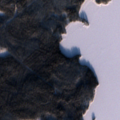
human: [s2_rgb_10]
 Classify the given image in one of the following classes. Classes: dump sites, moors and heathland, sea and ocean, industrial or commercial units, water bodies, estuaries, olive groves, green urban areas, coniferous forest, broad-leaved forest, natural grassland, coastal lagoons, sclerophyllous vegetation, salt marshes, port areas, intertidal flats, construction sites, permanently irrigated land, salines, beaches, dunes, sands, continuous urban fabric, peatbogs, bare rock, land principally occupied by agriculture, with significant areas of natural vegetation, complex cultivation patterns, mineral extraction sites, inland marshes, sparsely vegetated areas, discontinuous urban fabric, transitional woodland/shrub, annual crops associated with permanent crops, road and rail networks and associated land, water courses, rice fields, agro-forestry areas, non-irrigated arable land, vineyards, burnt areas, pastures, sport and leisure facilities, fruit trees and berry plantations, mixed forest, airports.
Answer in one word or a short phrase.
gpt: coniferous forest, water bodies